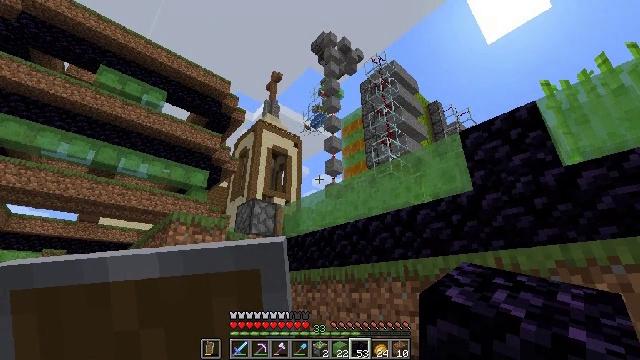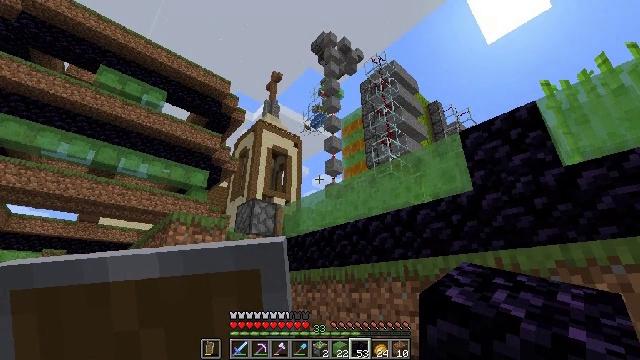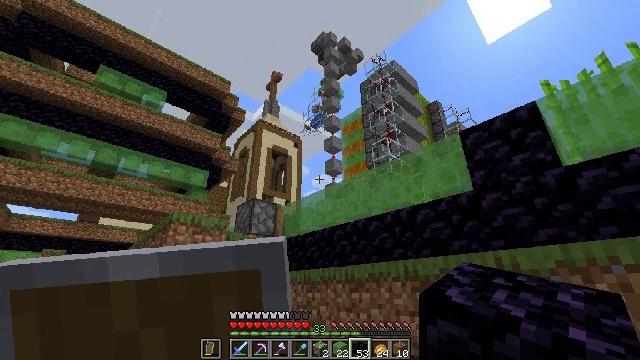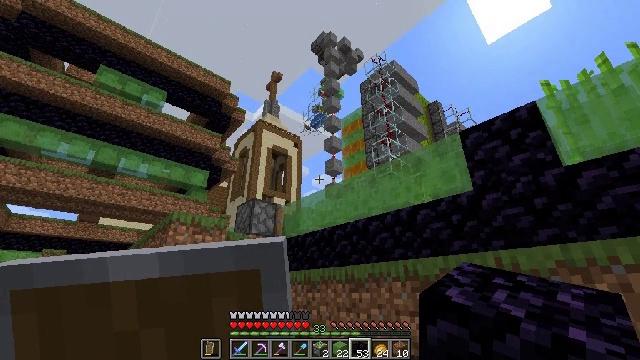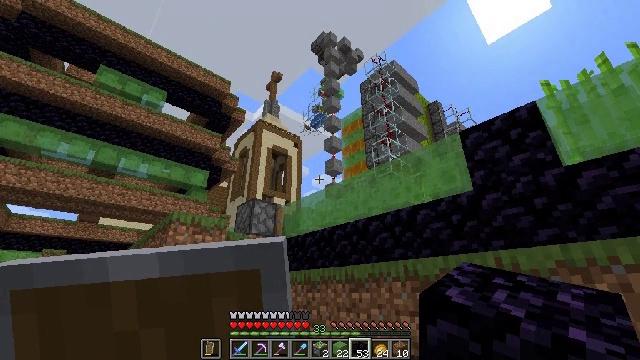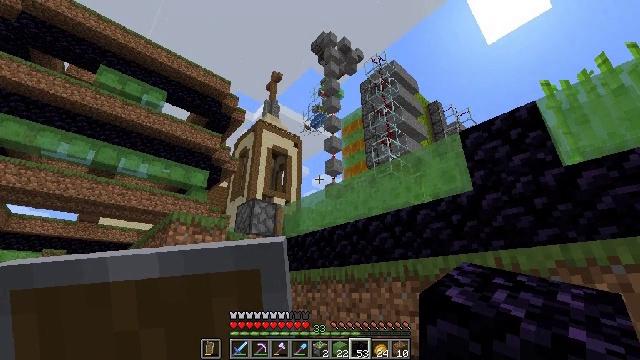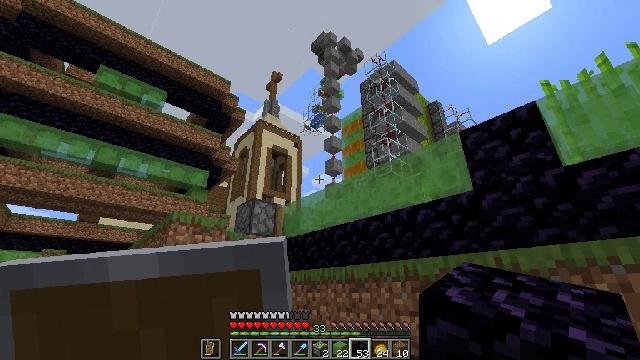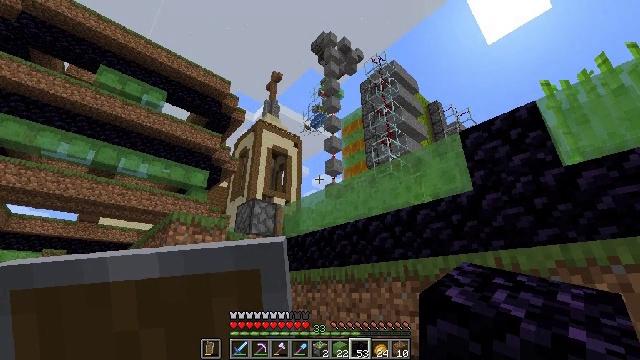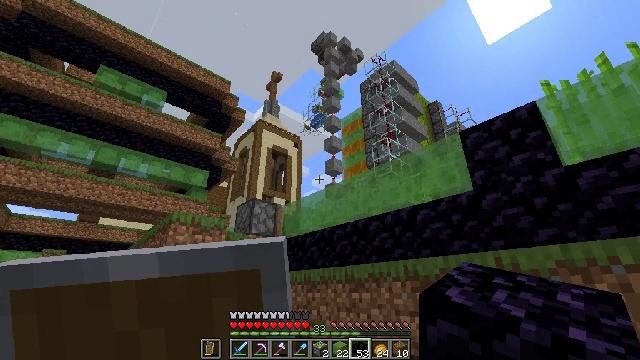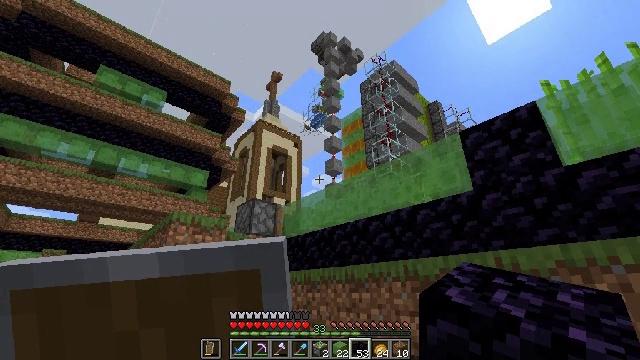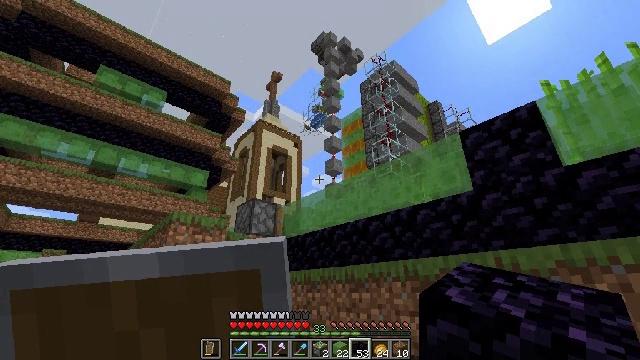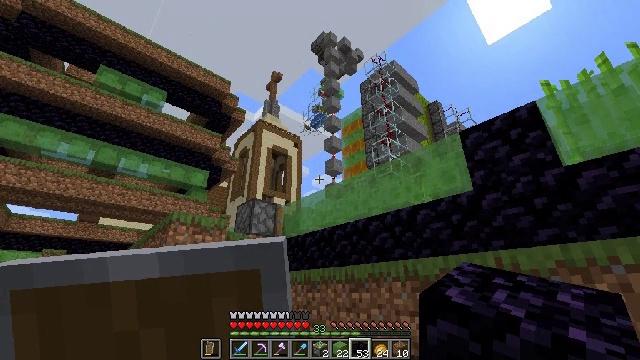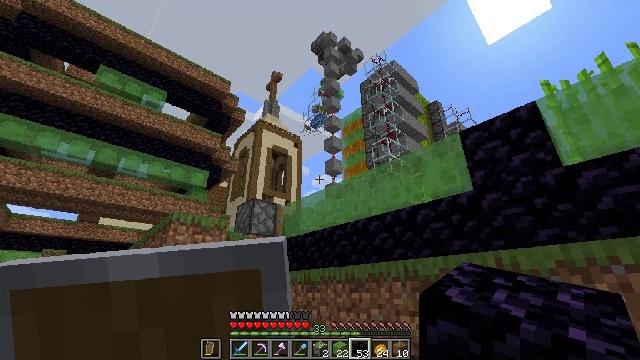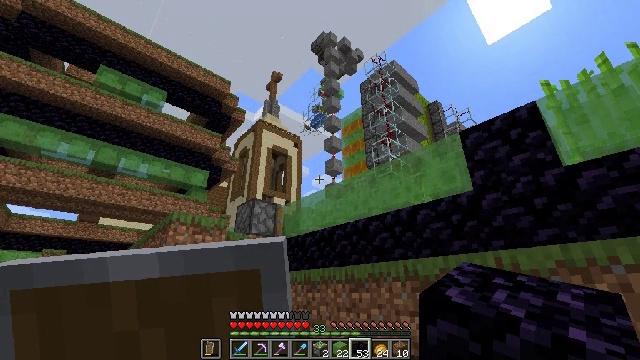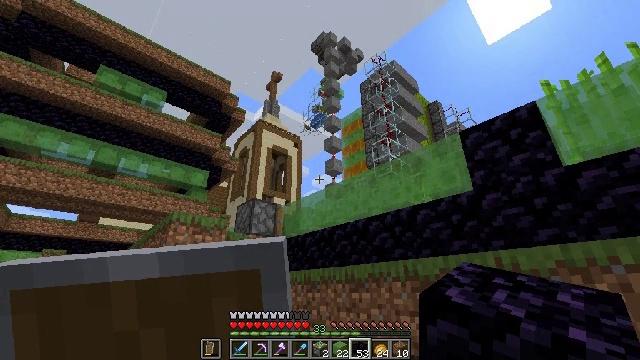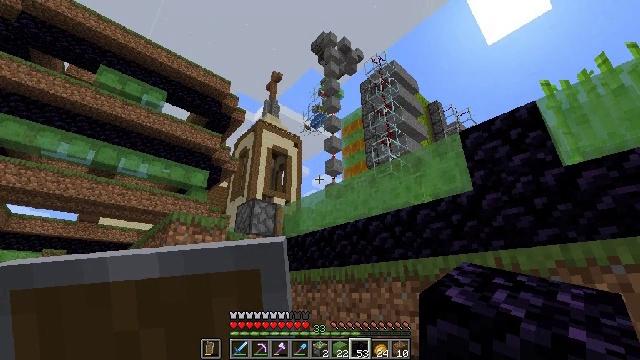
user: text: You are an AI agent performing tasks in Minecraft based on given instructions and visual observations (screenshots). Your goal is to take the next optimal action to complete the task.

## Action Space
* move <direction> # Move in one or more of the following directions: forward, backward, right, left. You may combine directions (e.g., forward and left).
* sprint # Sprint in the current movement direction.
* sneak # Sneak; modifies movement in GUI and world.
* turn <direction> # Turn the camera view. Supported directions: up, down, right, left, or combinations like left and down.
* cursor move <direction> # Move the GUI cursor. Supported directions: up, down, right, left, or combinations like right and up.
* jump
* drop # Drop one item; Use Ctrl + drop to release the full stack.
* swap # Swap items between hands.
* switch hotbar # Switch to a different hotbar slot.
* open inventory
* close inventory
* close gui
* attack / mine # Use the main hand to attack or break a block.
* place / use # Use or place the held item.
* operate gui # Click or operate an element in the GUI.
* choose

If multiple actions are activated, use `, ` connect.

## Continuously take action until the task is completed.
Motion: motion action
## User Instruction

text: Retrieve slime block by mining it.
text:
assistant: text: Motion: no_op
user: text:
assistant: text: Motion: no_op
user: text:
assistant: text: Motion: no_op
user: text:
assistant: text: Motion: no_op
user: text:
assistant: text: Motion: no_op
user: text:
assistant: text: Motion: no_op
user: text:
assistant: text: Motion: no_op
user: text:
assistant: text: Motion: no_op
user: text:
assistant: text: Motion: no_op
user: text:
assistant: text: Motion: no_op
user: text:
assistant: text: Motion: no_op
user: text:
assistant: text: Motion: no_op
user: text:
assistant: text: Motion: no_op
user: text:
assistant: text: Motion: no_op
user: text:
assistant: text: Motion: no_op
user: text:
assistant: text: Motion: no_op
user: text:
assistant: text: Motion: no_op
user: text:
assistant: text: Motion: no_op
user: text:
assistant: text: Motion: no_op
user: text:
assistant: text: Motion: no_op
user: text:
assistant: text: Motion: no_op
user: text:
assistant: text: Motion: no_op
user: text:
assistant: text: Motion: no_op
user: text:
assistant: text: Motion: no_op
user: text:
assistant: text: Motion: no_op
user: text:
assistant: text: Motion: no_op
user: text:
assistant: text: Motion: no_op
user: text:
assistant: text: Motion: no_op
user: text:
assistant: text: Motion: no_op
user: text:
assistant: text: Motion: no_op